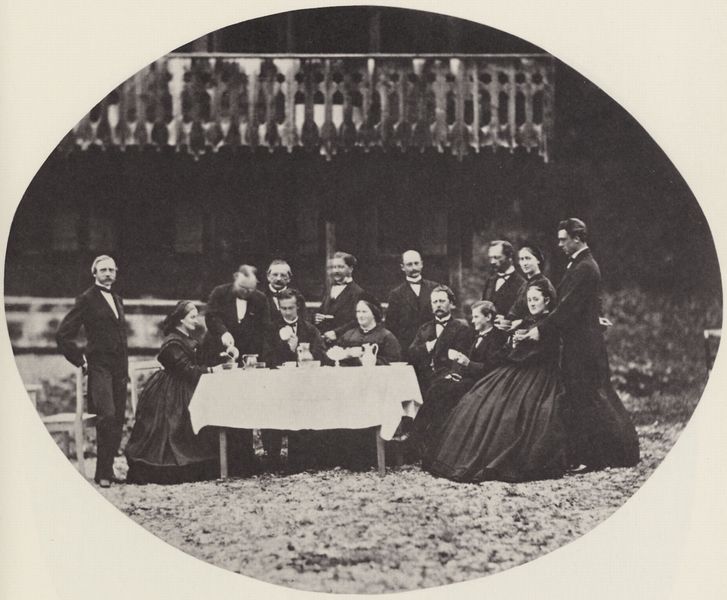
Titel: Königliche Kaffeegesellschaft vor dem "Schweizerhaus"
Künstler: Joseph Albert
Standort: München
Institution: Geheimes Hausarchiv
Schlagwörter: dunkel, gruppe, mann, weiß, frauen, menschen, sitzen, damen, frau, hell, hintergrund, hüte, kleid, kleider, männer, schwarz, stuhl, stühle, tisch, vordergrund, gebäude, gras, haus, wiese, gesellschaft, herren, leute, rock, alt, anzug, anzüge, bart, bärte, feier, gläser, jung, schnurrbart, trinken, rahmen, stehen, gruppenbildnis, gruppenporträt, portrait, porträt, tischdecke, tischtuch, natur, boden, decke, familie, personen, oval, garten, kanne, krug, balkon, röcke, hof, lehnen, essen, frack, tafel, kaffee, tasse, geländer, tee, fliege, schnauzbart, schnauzer, foto, fotografie, photographie, porzellan, bayern, draußen, geschirr, kaffeekanne, schwarz-weiss, festlich, festmahl, mahl, photo, biedermeier, karaffe, tassen, sthul, krüge, scjwarz, verwandtschaft, freien, krinoline, reifrock, familienportrait, sommerfrische, schwarz-weis, reifröcke, juden, grupp, porträtaufnahme, sommefrische, kaffeetafel, viktorianismus, geburtstg, tisch tafel